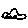
Label: car